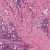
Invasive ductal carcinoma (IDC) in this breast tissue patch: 1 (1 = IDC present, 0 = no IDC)